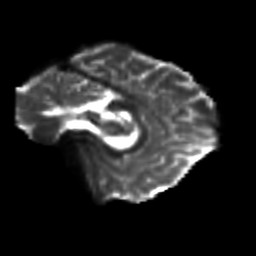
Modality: T2w
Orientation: sagittal
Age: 21
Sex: female
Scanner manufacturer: siemens
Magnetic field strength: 3 T
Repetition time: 3.5 s
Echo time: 0.125 s